Question: I am having a problem in Fluent NHibernate example utilizing the Many-to-Many relationships. I tried to find out examples on a similar case, and I found tons, but I'm still having the same problem.
When running the test project, the following exception is thrown:
NHibernate.PropertyAccessException: Exception occurred getter of project.Entities.User.UserName ---> System.Reflection.TargetException: Object does not
match target type.
This is an image of the tables:

and the code
'''
public UsersMap()
{
this.Table("Users");
Id(x => x.UserName).Column("Username").GeneratedBy.Assigned();
Map(x => x.FirstName);
Map(x => x.LastName);
Map(x => x.Password);
Map(x =>x.EMail);
Map(x => x.Title);
Map(x => x.Division);
HasManyToMany<User>(x => x.Roles)
.Table("UserInRoles").ParentKeyColumn("Username")
.ChildKeyColumn("Usernamepk")
.Cascade.SaveUpdate().LazyLoad();
}
public RolesMap()
{
this.Table("Roles");
Id(x => x.ID).GeneratedBy.Assigned().Column("ID");
Map(x => x.RoleName).Length(50);
HasManyToMany<User>(x => x.Users)
.Table("UserInRoles").ParentKeyColumn("ID")
.ChildKeyColumn("RoleIdpk").Cascade.SaveUpdate().LazyLoad();
}
'''
here is the code, most examples on the web and the Fluent Nhibernate mappings page are written in the same way, so any ideas ?
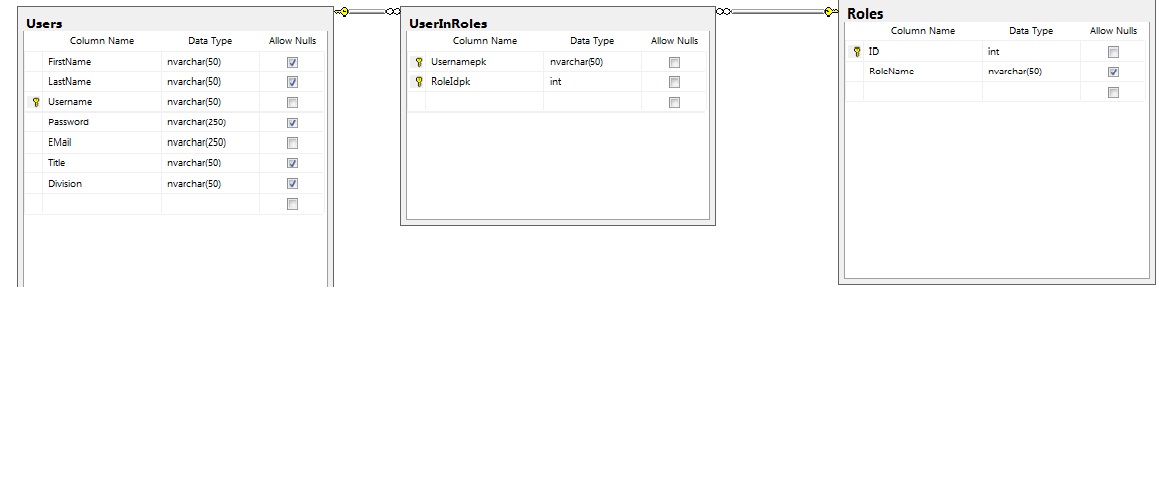
Answer: Regarding to code I am using in my project I would define your manyTomany relations this way:
'''
public UsersMap()
{
...
HasManyToMany(x => x.Roles)
.WithTableName("UserInRoles")
.WithParentKeyColumn("Usernamepk")
.WithChildKeyColumn("RoleIdpk");
}
public RolesMap()
{
...
HasManyToMany(x => x.Users)
.WithTableName("UserInRoles")
.WithParentKeyColumn("RoleIdpk")
.WithChildKeyColumn("Usernamepk");
}
'''
Such a definitions works for me.
Check this first then decorate with LazyLoading and some other properties.